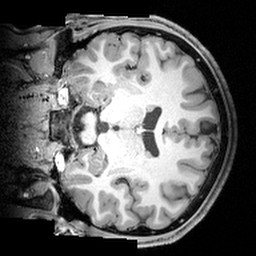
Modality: T1w
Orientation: coronal
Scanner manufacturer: siemens
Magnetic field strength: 3 T
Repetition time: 1.9 s
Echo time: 0.00397 s